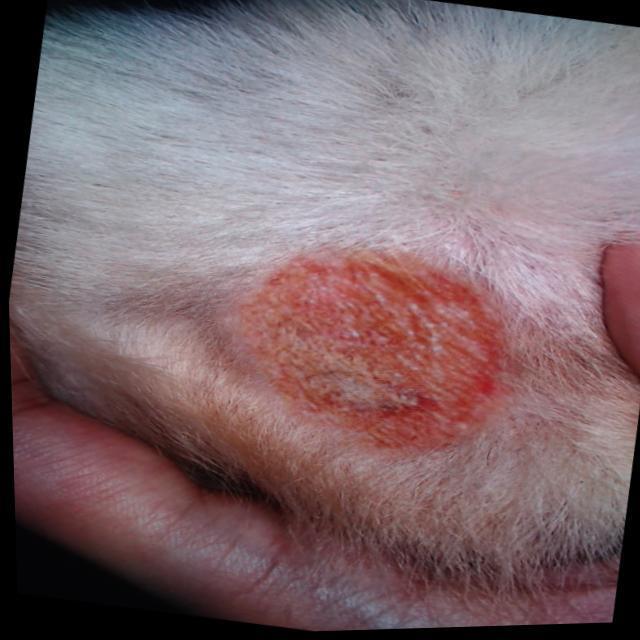
Canine ringworm (Dermatophytosis) — fungal infection caused by Microsporum or Trichophyton. Presents with circular alopecia, scaling, crusting, and broken hairs.